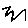
Label: zigzag